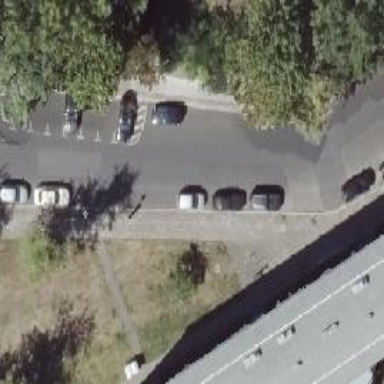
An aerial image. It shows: Residential road with asphalt surface. There are sidewalks on both sides and parking lane.